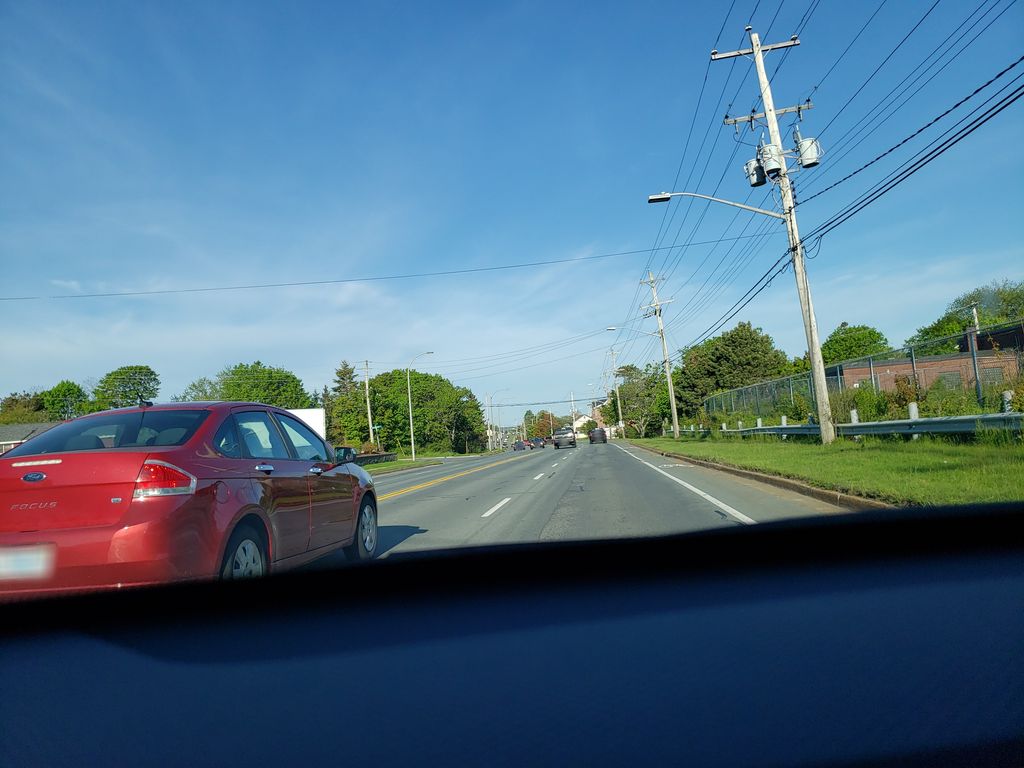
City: halifax